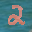
Label: 2